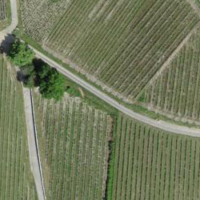
EUNIS habitat code: 40
Species observed at this site:
Phoenicurus ochruros